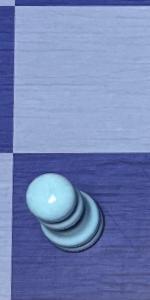
Label: Pawn_White